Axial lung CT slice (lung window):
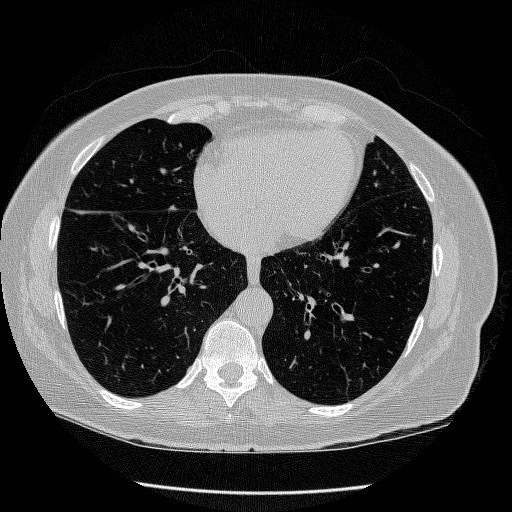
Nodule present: no